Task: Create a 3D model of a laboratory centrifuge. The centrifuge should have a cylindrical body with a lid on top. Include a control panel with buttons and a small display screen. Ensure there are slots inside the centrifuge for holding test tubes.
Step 207:
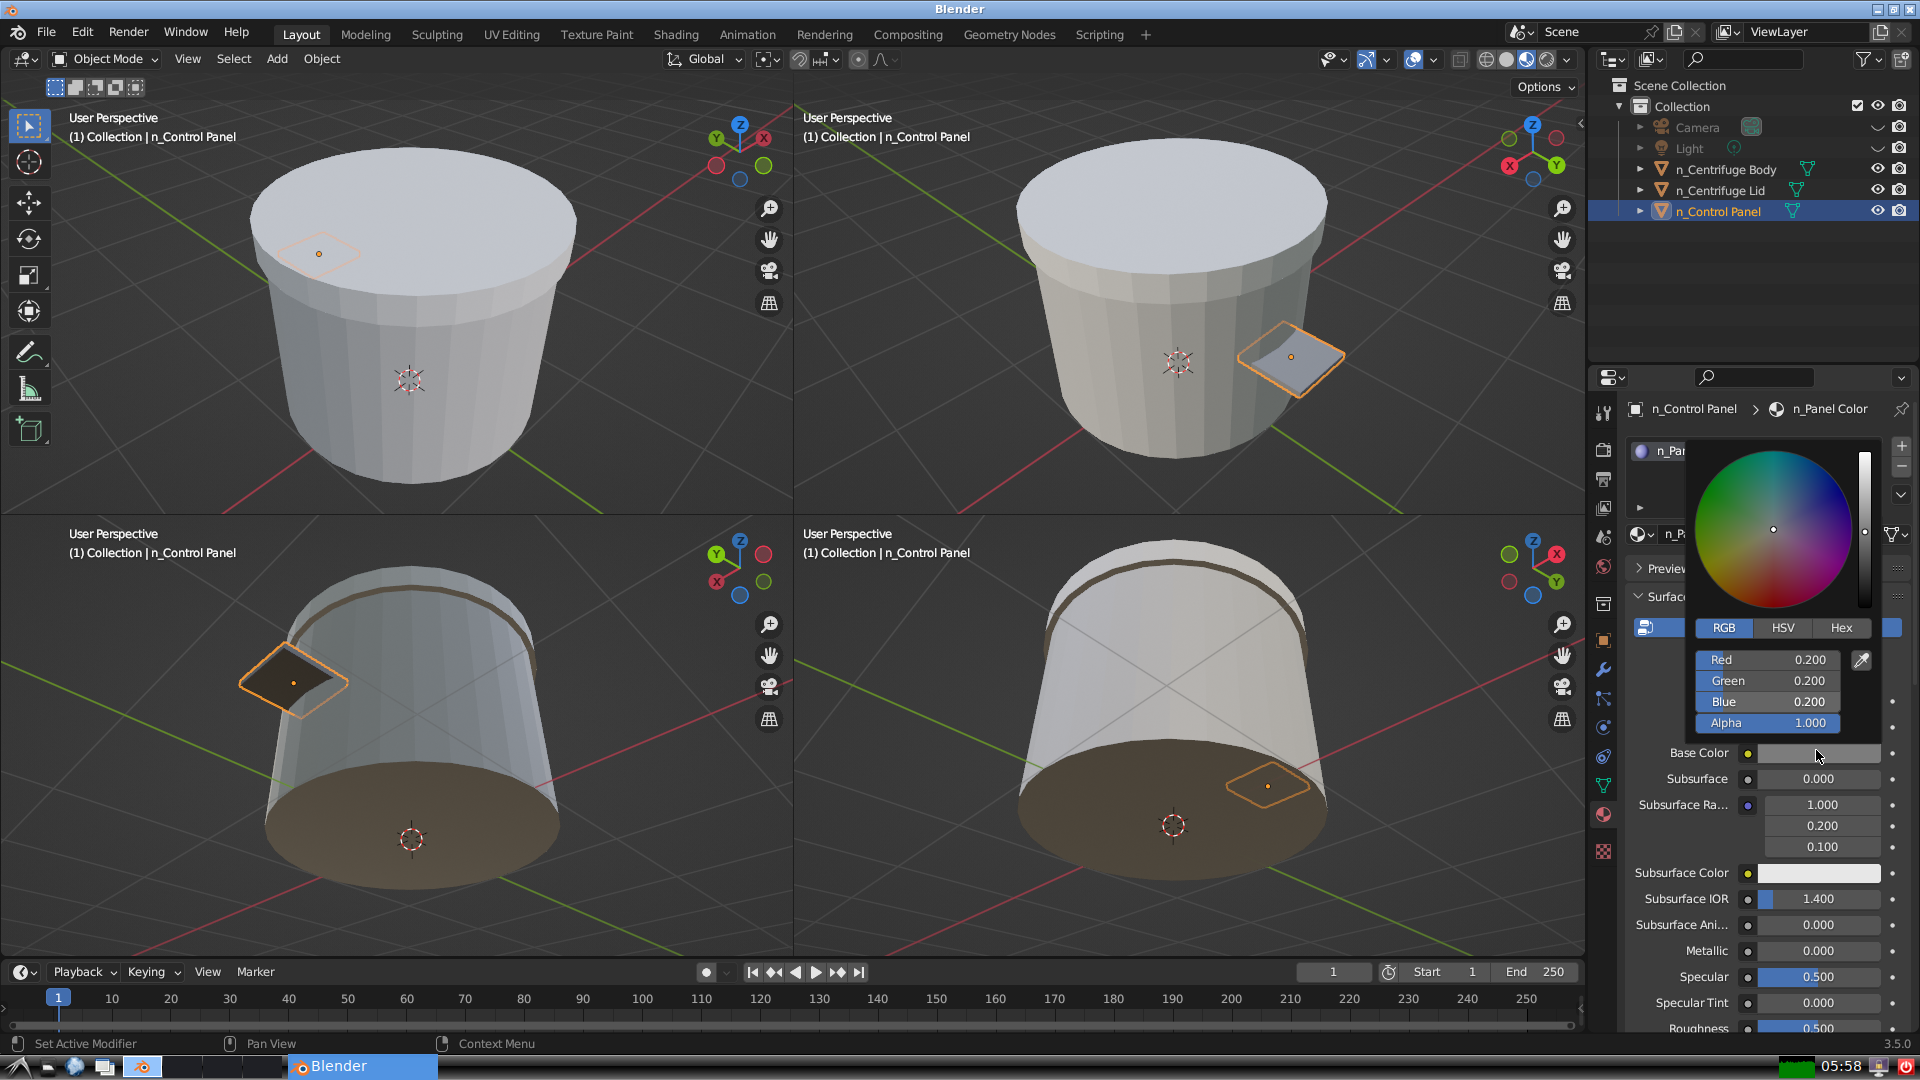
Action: click: no